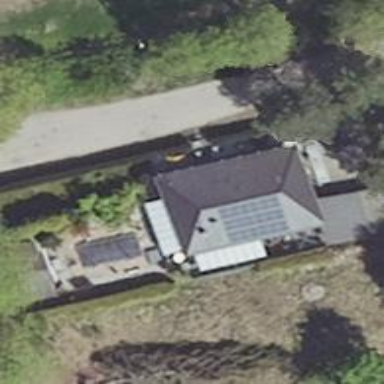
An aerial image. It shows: Gray house with hipped roof.